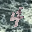
Label: 4